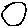
Label: circle